Question: I created an application that goes out and scans every computer and populates a TreeView with Hardware, Software and updates/hotfixes information:

The problem I'm having is with printing, how do you automatically expand the treeview and sends the results of the selected computer to the printer? The method I am currently using involves sending the contents to a canvas (BMP) and then send it to the printer but that does not capture the whole treeview only whatever is being displayed on the screen. Any advice? Thank you so much.
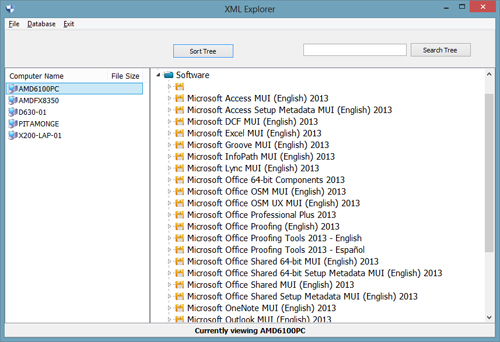
Answer: The problem with printing the 'TTreeView' is that the part that isn't visible has nothing to be drawn. (Windows draws only the visible portion of the control, so when you use 'PrintTo' or the API 'PrintWindow' function, it only has the visible nodes available to print - the non-displayed content hasn't yet been drawn and therefore can't be printed.)
If a tabular layout works (no lines, just indented levels), the easiest way is to create text and put it in a hidden 'TRichEdit', and then let the 'TRichEdit.Print' handle the output. Here's an example:
'''
// File->New->VCL Forms Application, then
// Drop a TTreeView and a TButton on the form.
// Add the following for the FormCreate (to create the treeview content)
// and button click handlers, and the following procedure to create
// the text content:
procedure TreeToText(const Tree: TTreeView; const RichEdit: TRichEdit);
var
Node: TTreeNode;
Indent: Integer;
Padding: string;
const
LevelIndent = 4;
begin
RichEdit.Clear;
Node := Tree.Items.GetFirstNode;
while Node <> nil do
begin
Padding := StringOfChar(#32, Node.Level * LevelIndent);
RichEdit.Lines.Add(Padding + Node.Text);
Node := Node.GetNext;
end;
end;
procedure TForm1.Button1Click(Sender: TObject);
var
HideForm: TForm;
HideEdit: TRichEdit;
begin
HideForm := TForm.Create(nil);
try
HideEdit := TRichEdit.Create(HideForm);
HideEdit.Parent := HideForm;
TreeToText(TreeView1, HideEdit);
HideEdit.Print('Printed TreeView Text');
finally
HideForm.Free;
end;
end;
procedure TForm3.FormCreate(Sender: TObject);
var
i, j: Integer;
RootNode, ChildNode: TTreeNode;
begin
RootNode := TreeView1.Items.AddChild(nil, 'Root');
for i := 1 to 6 do
begin
ChildNode := TreeView1.Items.AddChild(RootNode, Format('Root node %d', [i]));
for j := 1 to 4 do
TreeView1.Items.AddChild(ChildNode, Format('Child node %d', [j]));
end;
end;
'''